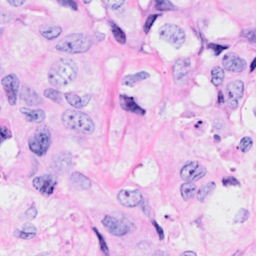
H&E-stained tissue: Breast